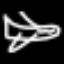
Label: airplane